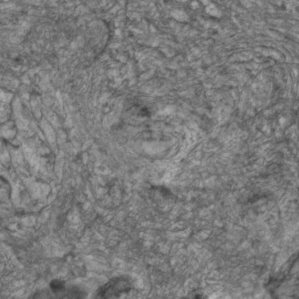
Label: non_frost